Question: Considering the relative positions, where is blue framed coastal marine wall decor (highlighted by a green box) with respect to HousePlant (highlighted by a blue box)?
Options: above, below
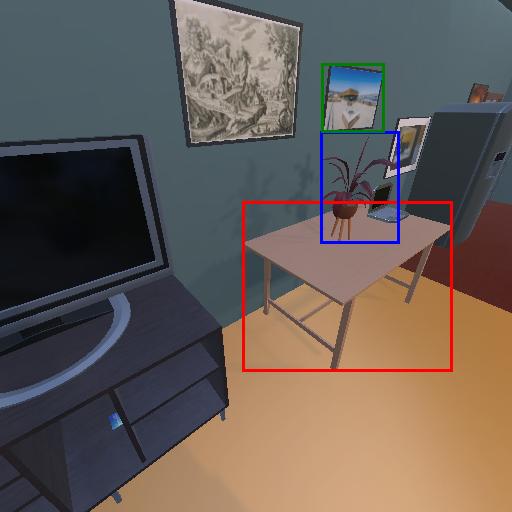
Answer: above